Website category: university
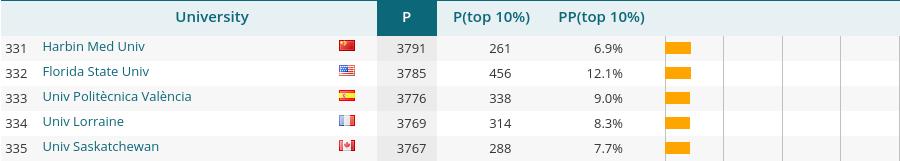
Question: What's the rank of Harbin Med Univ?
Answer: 331

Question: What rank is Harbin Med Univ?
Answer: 331

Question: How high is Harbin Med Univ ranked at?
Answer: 331

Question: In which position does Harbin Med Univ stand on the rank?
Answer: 331

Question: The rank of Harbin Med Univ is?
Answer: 331

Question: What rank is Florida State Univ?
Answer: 332

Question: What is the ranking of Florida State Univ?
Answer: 332

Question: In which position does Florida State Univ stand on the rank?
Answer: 332

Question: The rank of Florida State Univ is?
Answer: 332

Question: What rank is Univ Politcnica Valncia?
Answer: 333

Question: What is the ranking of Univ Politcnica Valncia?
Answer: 333

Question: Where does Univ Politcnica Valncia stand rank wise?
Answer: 333

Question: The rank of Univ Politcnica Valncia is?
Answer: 333

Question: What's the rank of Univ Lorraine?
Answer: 334

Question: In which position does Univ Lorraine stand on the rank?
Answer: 334

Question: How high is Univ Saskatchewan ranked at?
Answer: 335

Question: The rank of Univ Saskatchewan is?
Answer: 335

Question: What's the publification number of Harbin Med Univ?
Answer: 3791

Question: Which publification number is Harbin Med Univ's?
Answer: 3791

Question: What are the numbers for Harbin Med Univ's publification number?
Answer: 3791

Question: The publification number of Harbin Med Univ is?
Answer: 3791

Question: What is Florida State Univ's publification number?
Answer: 3785

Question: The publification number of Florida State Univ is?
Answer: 3785

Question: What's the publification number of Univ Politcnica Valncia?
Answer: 3776

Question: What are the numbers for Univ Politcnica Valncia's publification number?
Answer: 3776

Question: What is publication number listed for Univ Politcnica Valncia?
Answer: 3776

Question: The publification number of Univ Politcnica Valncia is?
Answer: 3776

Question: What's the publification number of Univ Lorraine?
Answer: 3769

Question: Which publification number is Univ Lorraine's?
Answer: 3769

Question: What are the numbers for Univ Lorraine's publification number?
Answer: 3769

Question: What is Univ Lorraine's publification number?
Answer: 3769

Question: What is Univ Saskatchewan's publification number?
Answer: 3767

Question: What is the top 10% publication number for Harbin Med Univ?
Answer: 261

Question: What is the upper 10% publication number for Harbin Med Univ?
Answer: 261

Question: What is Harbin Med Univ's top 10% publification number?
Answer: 261

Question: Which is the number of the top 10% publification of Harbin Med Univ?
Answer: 261

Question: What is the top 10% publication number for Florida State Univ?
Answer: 456

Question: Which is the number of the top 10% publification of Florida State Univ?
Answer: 456

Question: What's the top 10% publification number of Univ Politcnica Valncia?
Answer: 338

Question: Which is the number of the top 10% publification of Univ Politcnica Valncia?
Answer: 338

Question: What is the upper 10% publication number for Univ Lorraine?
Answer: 314

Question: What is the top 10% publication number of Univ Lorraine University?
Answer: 314

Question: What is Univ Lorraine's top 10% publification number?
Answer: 314

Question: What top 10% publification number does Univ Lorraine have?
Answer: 314

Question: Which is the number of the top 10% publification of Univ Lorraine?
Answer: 314

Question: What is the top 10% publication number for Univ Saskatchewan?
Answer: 288

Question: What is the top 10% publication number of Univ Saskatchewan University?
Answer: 288

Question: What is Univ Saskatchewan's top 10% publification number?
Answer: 288

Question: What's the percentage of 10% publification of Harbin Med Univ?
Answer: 6.9%

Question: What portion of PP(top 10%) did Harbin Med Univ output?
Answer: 6.9%

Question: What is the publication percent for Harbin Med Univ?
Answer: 6.9%

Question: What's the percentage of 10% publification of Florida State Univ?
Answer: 12.1%

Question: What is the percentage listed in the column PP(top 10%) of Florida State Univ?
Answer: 12.1%

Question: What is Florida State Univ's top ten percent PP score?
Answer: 12.1%

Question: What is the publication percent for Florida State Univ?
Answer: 12.1%

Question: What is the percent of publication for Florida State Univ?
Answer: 12.1%

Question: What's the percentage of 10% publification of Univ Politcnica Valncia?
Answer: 9.0%

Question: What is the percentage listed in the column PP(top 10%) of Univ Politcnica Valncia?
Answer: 9.0%

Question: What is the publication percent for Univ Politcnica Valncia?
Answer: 9.0%

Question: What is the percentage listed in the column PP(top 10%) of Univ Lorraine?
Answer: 8.3%

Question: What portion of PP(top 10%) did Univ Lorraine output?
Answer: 8.3%

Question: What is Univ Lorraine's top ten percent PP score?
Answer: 8.3%

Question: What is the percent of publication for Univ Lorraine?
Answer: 8.3%

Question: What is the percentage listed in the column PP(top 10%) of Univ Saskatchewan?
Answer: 7.7%